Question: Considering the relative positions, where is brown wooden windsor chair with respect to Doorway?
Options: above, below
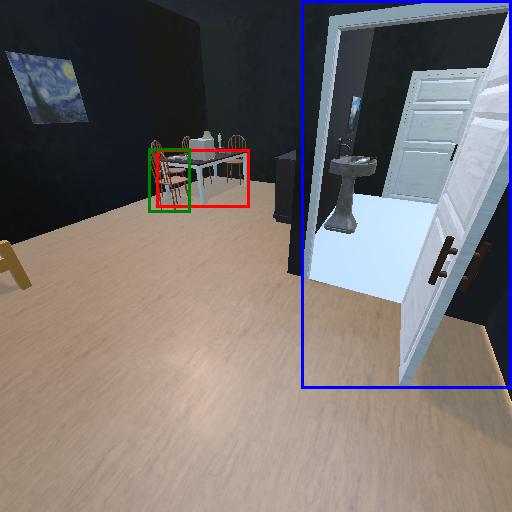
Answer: above